Field crop: maize
Growth stage: 2
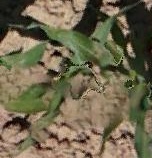
Species: maize